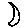
Label: moon